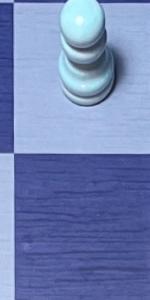
Label: Empty